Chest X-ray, PA view. Patient: 66 years old, sex M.
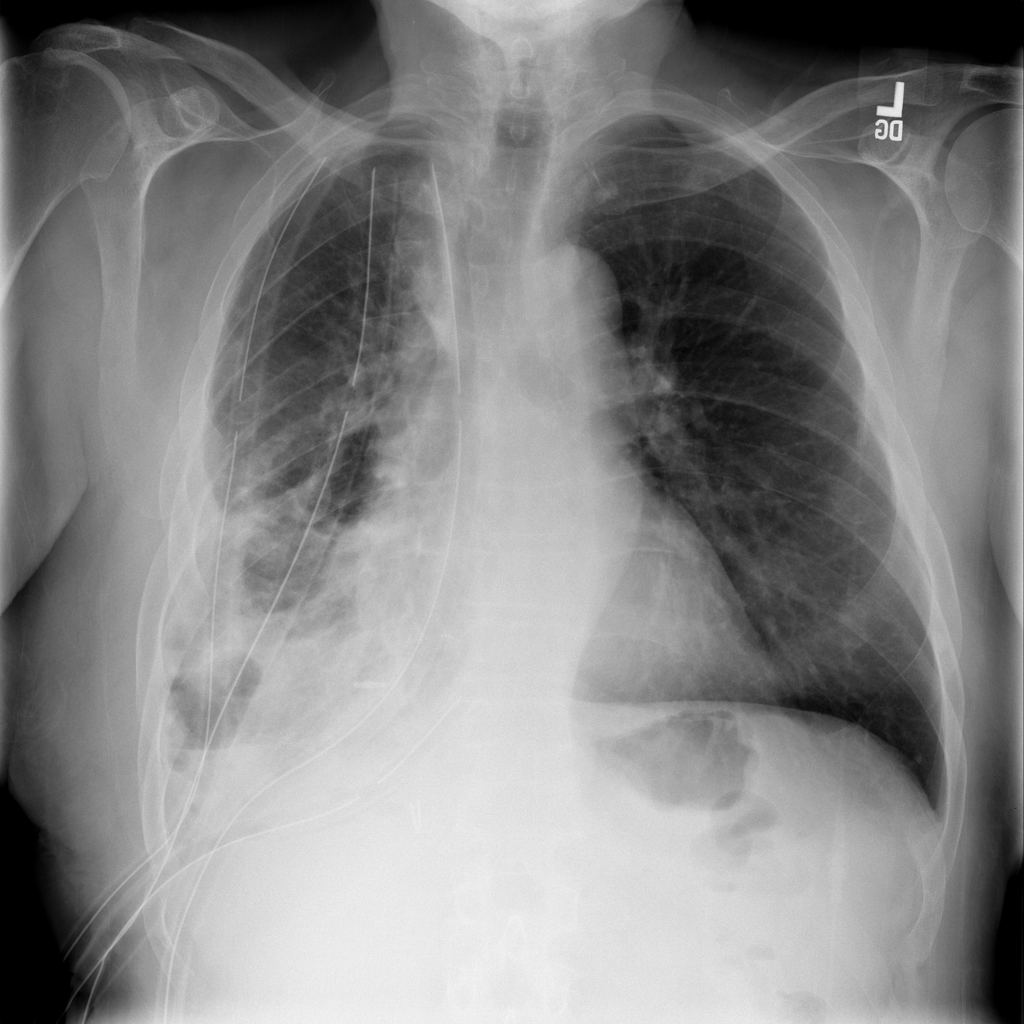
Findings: Effusion, Nodule